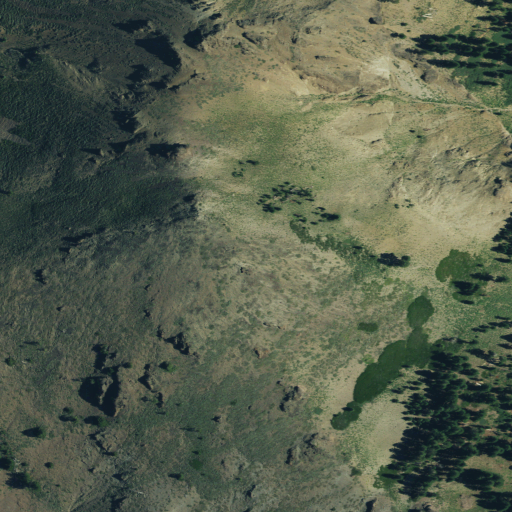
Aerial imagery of mountain in California named Silver Peak containing shrub and evergreen forest